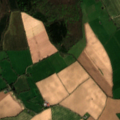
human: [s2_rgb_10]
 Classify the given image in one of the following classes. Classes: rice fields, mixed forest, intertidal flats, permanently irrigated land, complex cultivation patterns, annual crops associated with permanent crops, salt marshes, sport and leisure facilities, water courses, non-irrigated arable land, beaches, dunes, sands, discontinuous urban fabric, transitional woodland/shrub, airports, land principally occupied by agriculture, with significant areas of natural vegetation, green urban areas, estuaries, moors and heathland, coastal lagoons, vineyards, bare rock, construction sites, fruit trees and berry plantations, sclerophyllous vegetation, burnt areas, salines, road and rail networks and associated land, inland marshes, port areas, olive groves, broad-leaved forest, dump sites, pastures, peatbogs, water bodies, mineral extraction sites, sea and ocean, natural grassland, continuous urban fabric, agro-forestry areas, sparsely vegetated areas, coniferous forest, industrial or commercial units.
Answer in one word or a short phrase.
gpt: non-irrigated arable land, pastures, broad-leaved forest, mixed forest